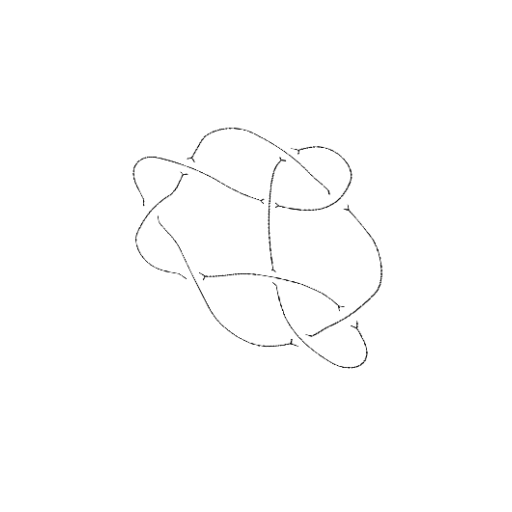
Crossing number: 9